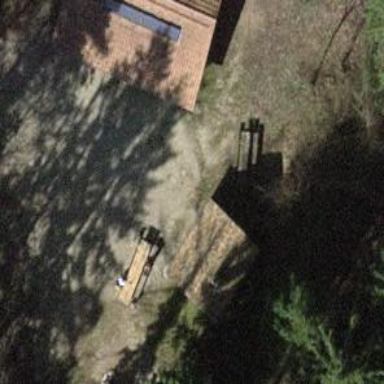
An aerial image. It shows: Picnic table located in leisure land area.